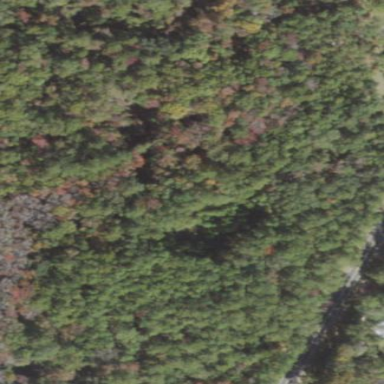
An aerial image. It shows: Forest dominated by needle-leaved trees.